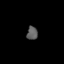
Tissue: lung
Cell type: Epithelial cells
Senescence score: 0.5875
Nuclear area (px): 142
Mean DAPI intensity: 91.986